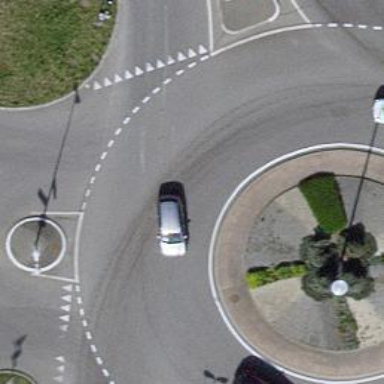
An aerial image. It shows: Asphalt road that is secondary route leading to roundabout.